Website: macys
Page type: billing-address
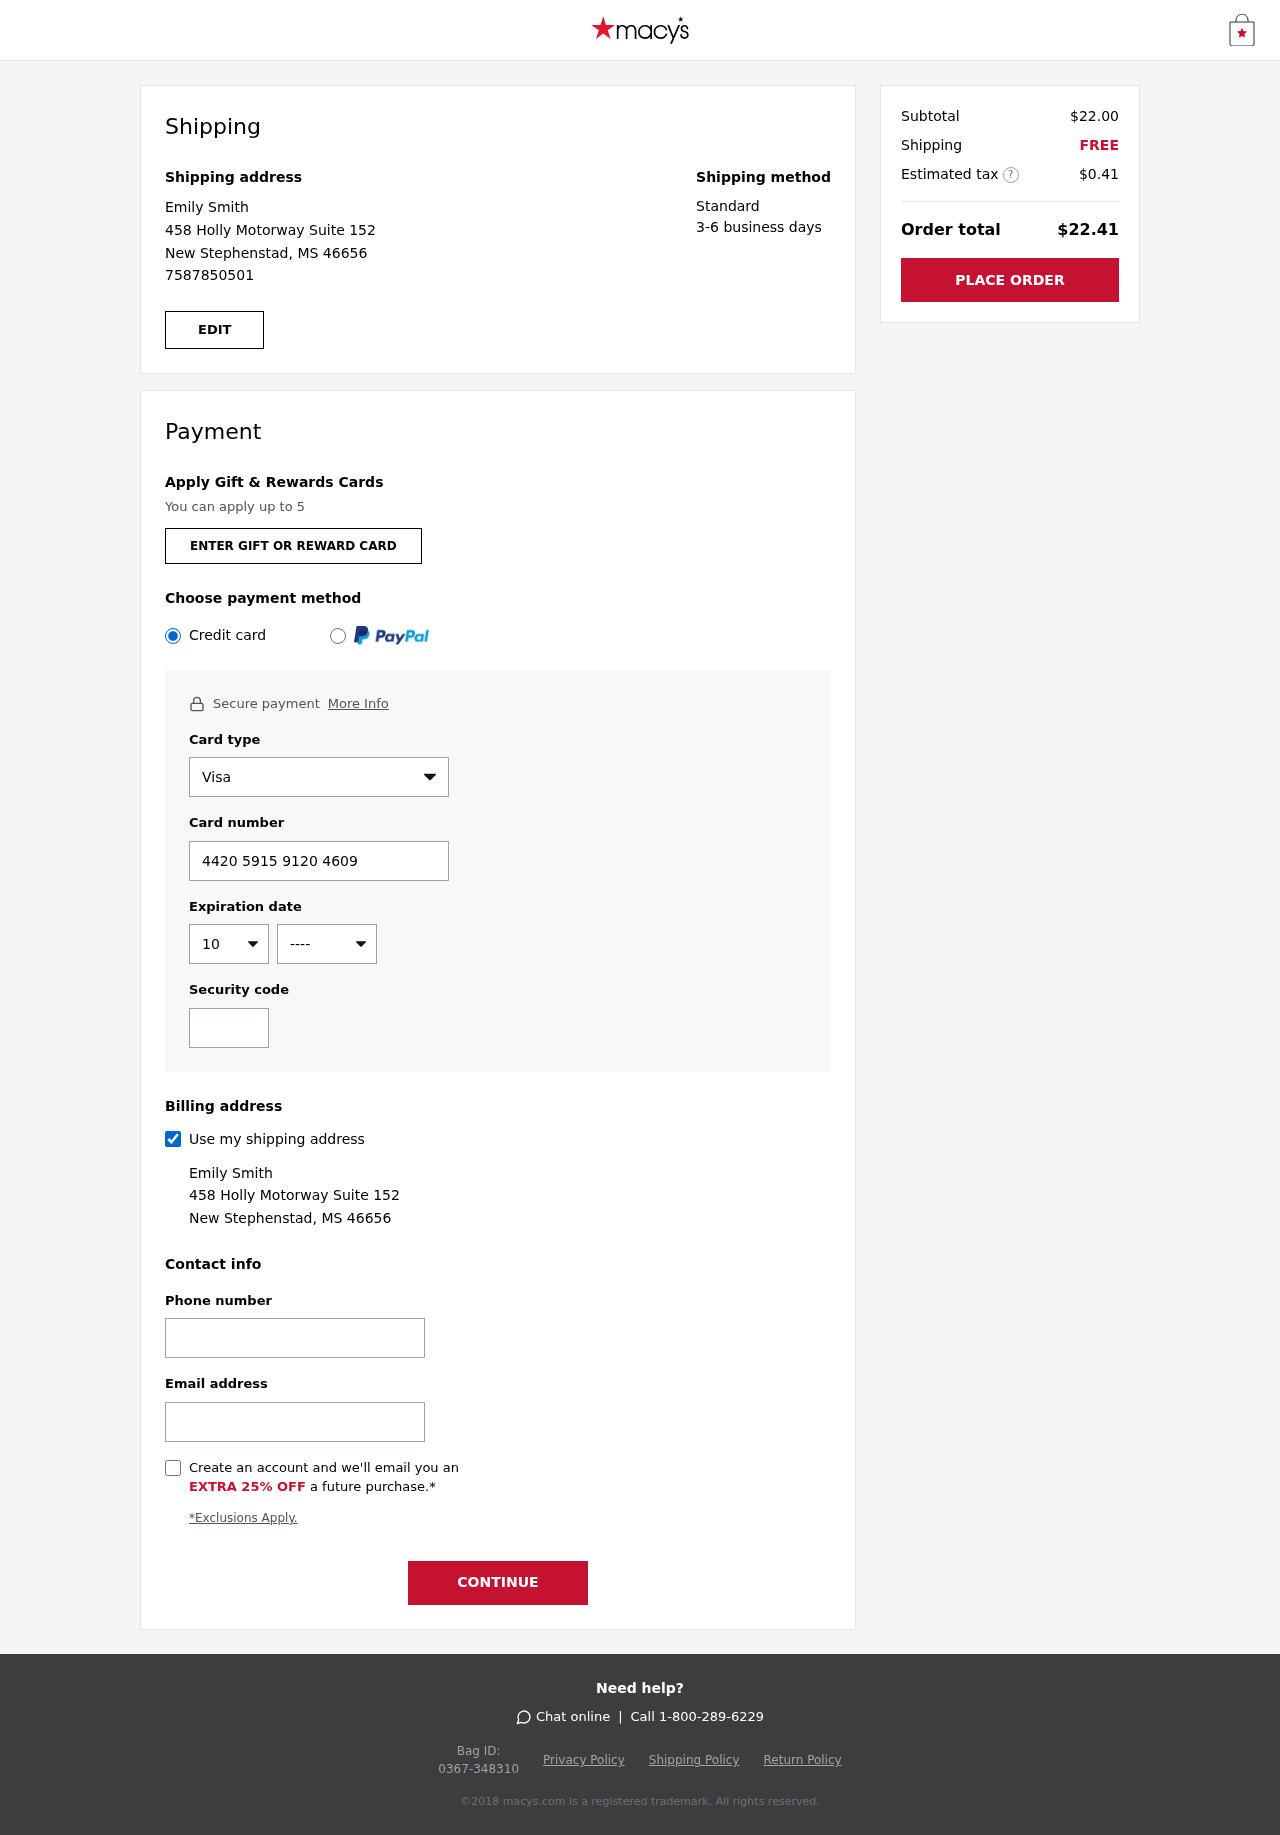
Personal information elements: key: PII_CARD_CVV
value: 532
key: PII_CARD_EXPIRY_MONTH
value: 10
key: PII_CARD_EXPIRY_YEAR
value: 26
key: PII_CARD_NUMBER
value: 4420 5915 9120 4609
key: PII_CARD_TYPE
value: Visa
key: PII_EMAIL
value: emilysmith@hotmail.com
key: PII_FULLNAME
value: Emily Smith
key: PII_PHONE
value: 7587850501
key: PII_STREET
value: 458 Holly Motorway Suite 152
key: PII_CITY_STATE_ZIP
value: New Stephenstad, MS 46656
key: PII_FIRSTNAME
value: Emily
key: PII_LASTNAME
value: Smith
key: PII_FULLNAME2
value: Emily Smith
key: PII_FULLNAME3
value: Emily Smith
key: PII_FIRSTNAME2
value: Emily
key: PII_FIRSTNAME3
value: Emily
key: PII_LASTNAME2
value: Smith
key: PII_LASTNAME3
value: Smith
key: PII_FIRSTNAME_DERIVED
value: Emily
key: PII_LASTNAME_DERIVED
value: Smith
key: PII_FULLNAME_DERIVED
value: Emily Smith
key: PII_NAME_FULL_DERIVED
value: Emily Smith
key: PII_STREET2
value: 458 Holly Motorway Suite 152
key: PII_PHONE2
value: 7587850501
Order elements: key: ORDER_SUBTOTAL
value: $22.00
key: ORDER_SHIPPING_COST
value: FREE
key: ORDER_TAX
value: $0.41
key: ORDER_TOTAL
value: $22.41